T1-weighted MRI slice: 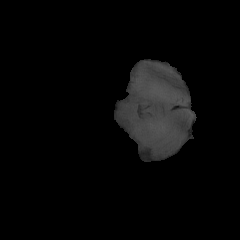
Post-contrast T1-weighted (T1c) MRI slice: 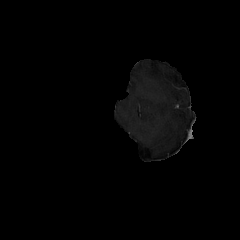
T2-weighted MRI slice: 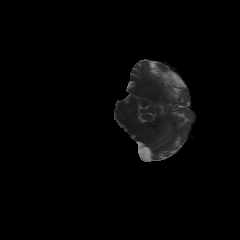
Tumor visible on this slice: no